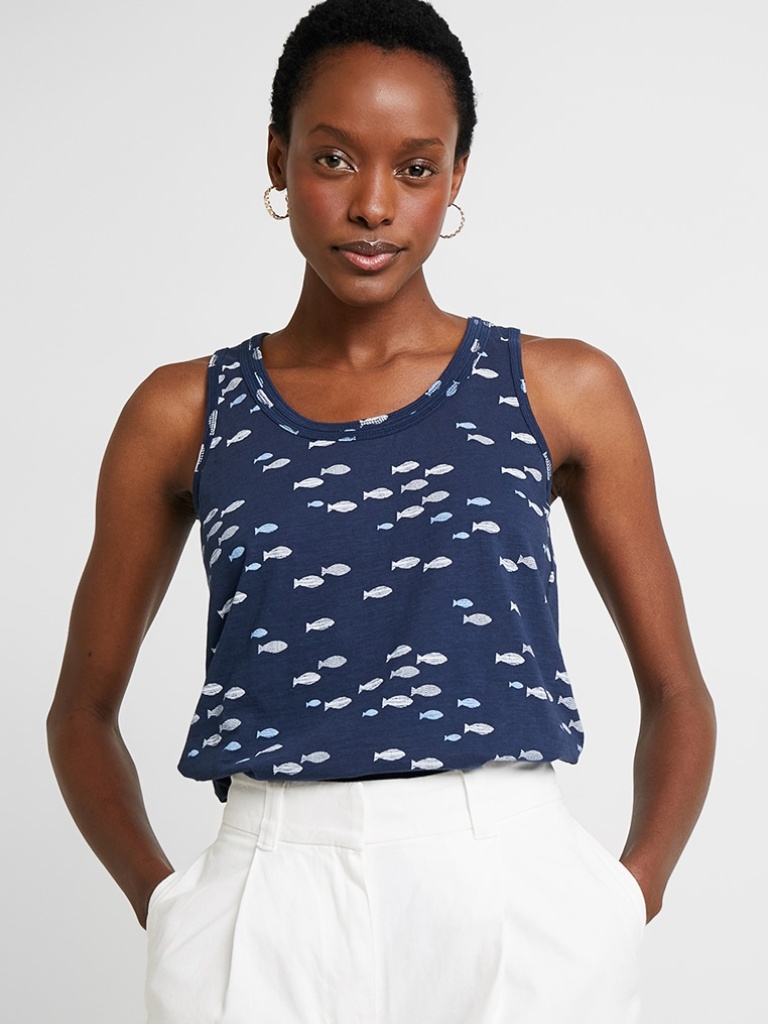
cotton fitted sleeveless hip length Fully Tucked in scoop tank